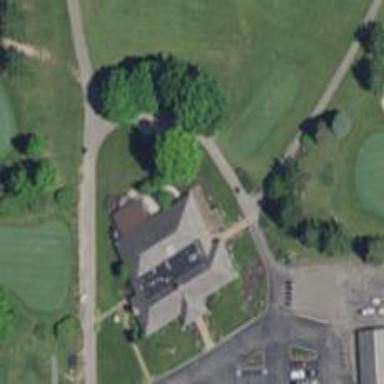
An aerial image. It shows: Golf cartpath that is also road path.